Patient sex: M
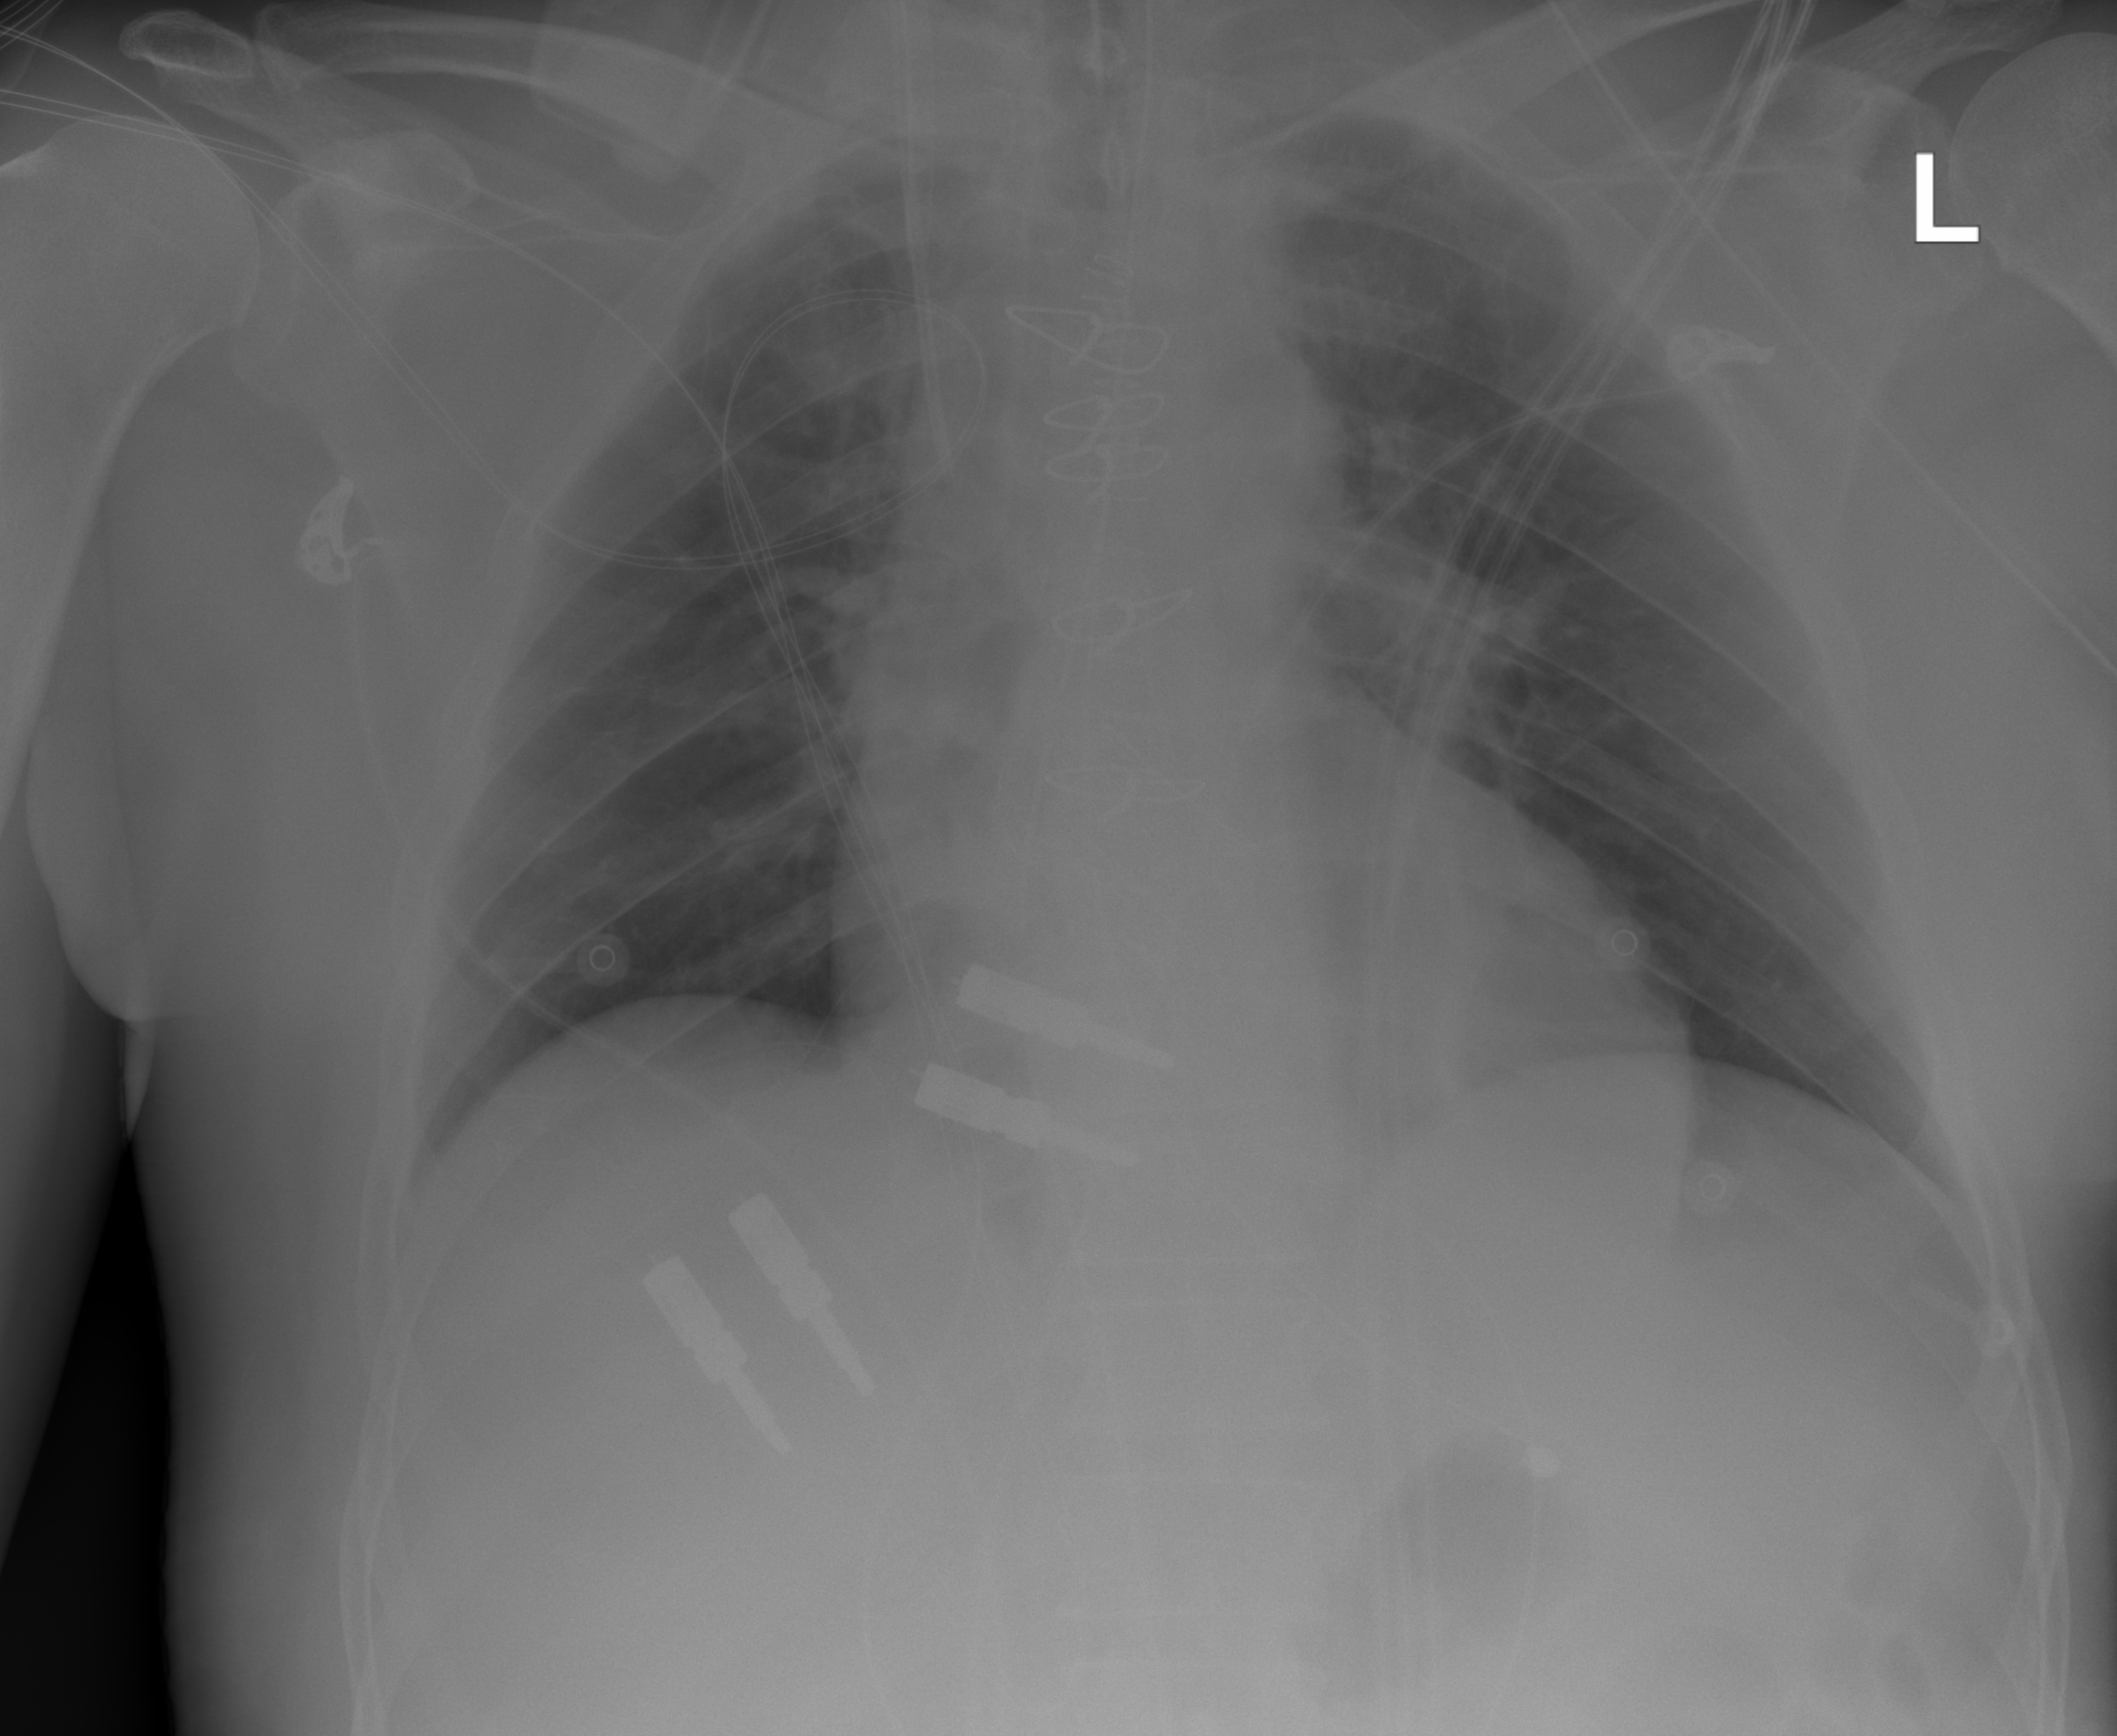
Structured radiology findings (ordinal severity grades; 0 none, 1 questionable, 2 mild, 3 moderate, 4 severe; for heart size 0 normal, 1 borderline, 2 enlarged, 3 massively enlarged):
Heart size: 0
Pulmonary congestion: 0
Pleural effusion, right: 0
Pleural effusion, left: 0
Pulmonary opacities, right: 0
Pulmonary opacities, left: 0
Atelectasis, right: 1
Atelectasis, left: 2